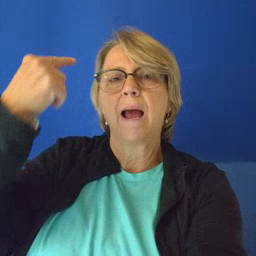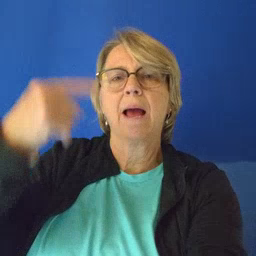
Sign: black